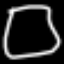
Label: square